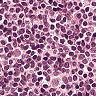
Metastatic tissue present: no